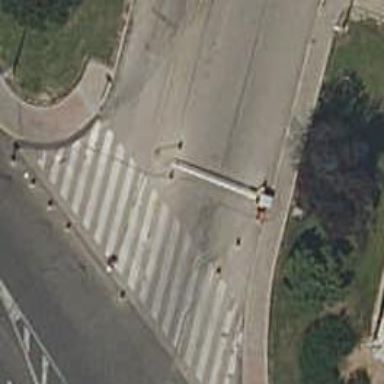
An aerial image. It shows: Lift gate barrier.